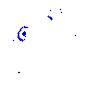
Particle: proton